Question: A booking is made by a single customer and can make several bookings. Each room in .a booking can be occupied
by one or two customers. A customer can occupy several. rooms. A meal in a
booking is assigned to a table through the tableNumber attribute. and the attribute roomNumber is
unique.
Does unique key means its a primary key?
Does this mean that both name and telephoneNumber are primary keys?

Can a same key be a foreign key and a primary key in a table?
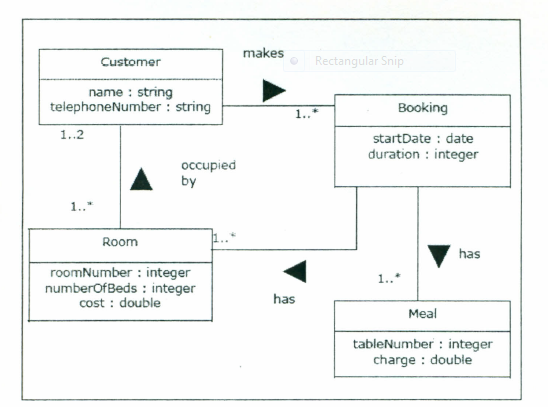
Answer: > Does unique key means its a primary key?
No. First of all, every key is unique, therefore saying "unique key" over just "key" is redundant. All keys in the same table are logically equivalent, but for convenience and historical reasons we single out one of them and call it "primary", while the rest are called "alternate".
> Does this mean that both name and telephoneNumber are primary keys?
No, there are no two keys here (much less two keys). There is only one composite (aka. "compound", "complex") key, comprised from two fields, that also happens to be primary.
Whether that's a key is another matter...